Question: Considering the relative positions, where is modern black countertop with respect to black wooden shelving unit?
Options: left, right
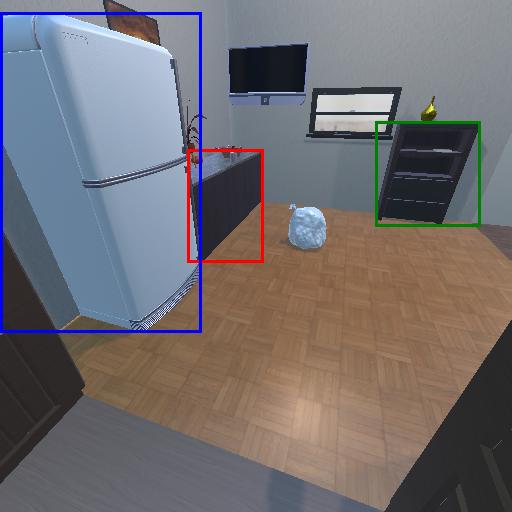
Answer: left